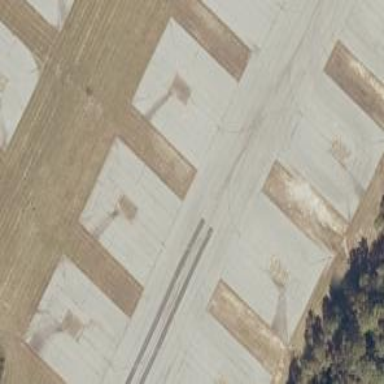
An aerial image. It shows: Apron at the airport.